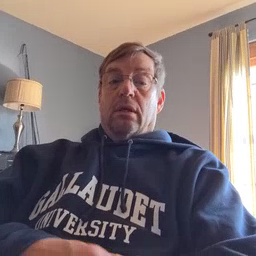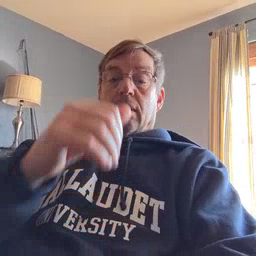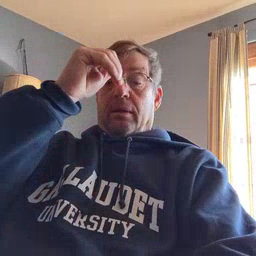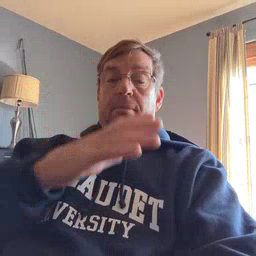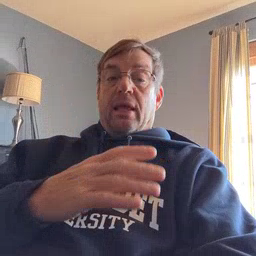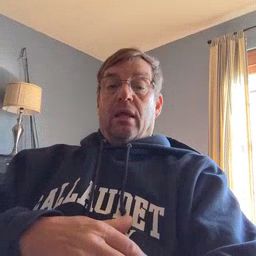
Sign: man